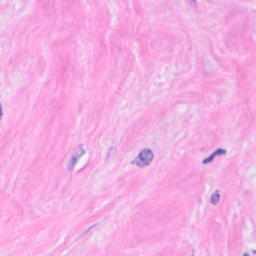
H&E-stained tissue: Breast